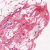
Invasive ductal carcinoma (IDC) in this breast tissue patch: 0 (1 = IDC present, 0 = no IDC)